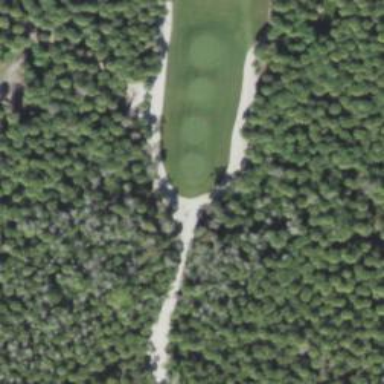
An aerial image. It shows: Grass area designated as golf tee.